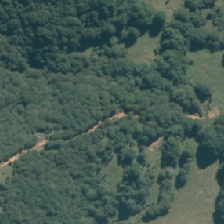
Land cover: manuka_kanuka